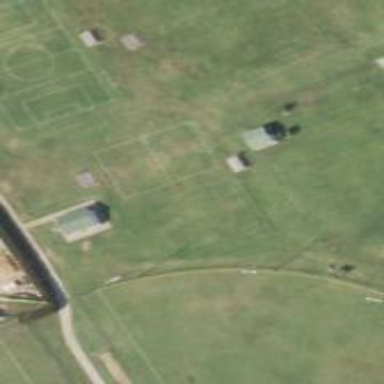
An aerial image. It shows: Recreation ground.